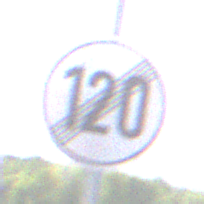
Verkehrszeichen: EndeGeschwindigkeit120
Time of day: MorningAfternoon
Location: Outdoor (RoadRail)
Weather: PartlyCloudy
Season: NotSpecified
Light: Natural